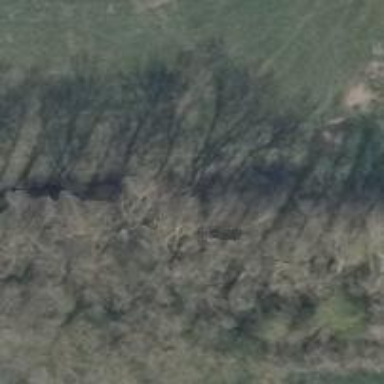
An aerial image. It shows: Row of trees in natural setting.